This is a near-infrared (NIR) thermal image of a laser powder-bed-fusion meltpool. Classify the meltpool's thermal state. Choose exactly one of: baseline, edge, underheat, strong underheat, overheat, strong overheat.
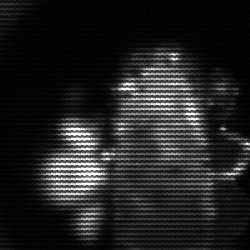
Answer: strong underheat